Brain MRI, t2w sequence, axial 2D slice.
Patient: age 28, sex F, weight 95 kg, height 1.95 m
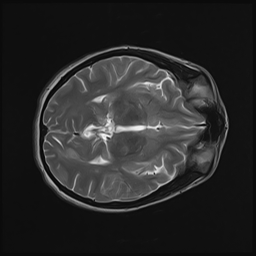